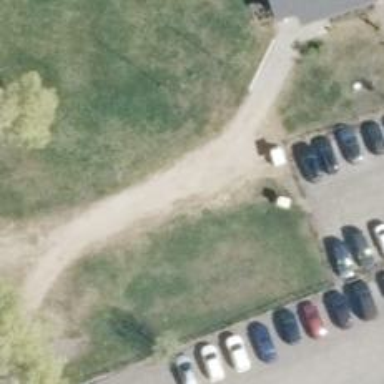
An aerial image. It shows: Service road with ground surface used for golf carts.